Question: I'm trying to make bot click on X to close a popup but nothing happens, I tried using different elements to target the popup close button but nothing seems to work.
URL of the website is: <URL>
Code trials:
'''
from selenium import webdriver
from selenium.webdriver.chrome.service import Service
import time
from selenium import webdriver
from selenium.webdriver.chrome.options import Options
from selenium.webdriver.common.keys import Keys
from selenium.webdriver.common.by import By
from selenium.webdriver.common.action_chains import ActionChains
from selenium.webdriver.support.ui import WebDriverWait
from selenium.webdriver.support import expected_conditions as EC
from selenium.webdriver.remote.webelement import WebElement
username = 'username'
password = 'password'
chrome_options = Options()
chrome_options.add_experimental_option("detach", True)
driver = webdriver.Chrome(options=chrome_options)
driver.get('link/')
driver.maximize_window()
time.sleep(2)
driver.find_element("id", "inputEmail").send_keys(username)
driver.find_element("id", "inputPassword").send_keys(password)
driver.find_element('id', 'inputPassword').send_keys("
")
time.sleep(5)
driver.find_element("id", "close").click()
'''
I also tried using xpath and tried it on everything that is related to the X button itself:
'''
driver.find_element("xpath", "//*[@id='backdrop']/div/span").click()
'''
Snapshot of the element:

And this is html code for the popup
'''
<span data-v-4f1211ad="" data-v-34fa3c14="" data-dismiss="true" class="close top-right" style="color: rgb(111, 181, 36); font-size: 2em; width: 1em; height: 1em; line-height: 1em; display: block; position: absolute;"><svg data-v-4f1211ad="" xmlns="http://www.w3.org/2000/svg" width="24" height="24" viewBox="0 0 24 24" fill="none" stroke="currentColor" id="close" stroke-width="2" stroke-linecap="round" stroke-linejoin="round" class="feather feather-x" style="stroke: rgb(0, 0, 0);"><line data-v-4f1211ad="" x1="18" y1="6" x2="6" y2="18"></line><line data-v-4f1211ad="" x1="6" y1="6" x2="18" y2="18"></line></svg></span>
'''
'''
<svg data-v-4f1211ad="" xmlns="http://www.w3.org/2000/svg" width="24" height="24" viewBox="0 0 24 24" fill="none" stroke="currentColor" id="close" stroke-width="2" stroke-linecap="round" stroke-linejoin="round" class="feather feather-x" style="stroke: rgb(0, 0, 0);"><line data-v-4f1211ad="" x1="18" y1="6" x2="6" y2="18"></line><line data-v-4f1211ad="" x1="6" y1="6" x2="18" y2="18"></line></svg>
'''
'''
<line data-v-4f1211ad="" x1="18" y1="6" x2="6" y2="18"></line>
<line data-v-4f1211ad="" x1="6" y1="6" x2="18" y2="18"></line>
'''
I'm tried to make bot click on X to close a popup but nothing happens, I tried using different elements to target the popup close button but nothing seems to work.
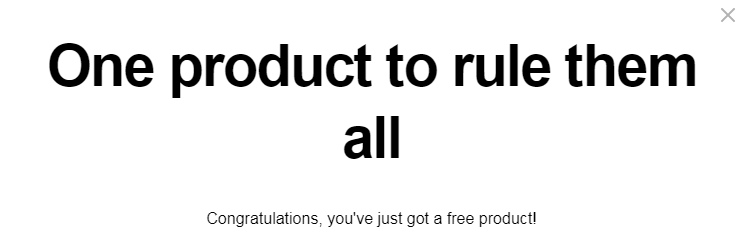
Answer: The element is within an <URL> so you have to:
- Induce <URL>:- Using :'''
driver.get('https://vb.rebelbetting.com/login?r=%2f')
WebDriverWait(driver, 20).until(EC.frame_to_be_available_and_switch_to_it((By.CSS_SELECTOR,"iframe[title='usercom widget']")))
WebDriverWait(driver, 20).until(EC.element_to_be_clickable((By.CSS_SELECTOR, "span.close.top-right"))).click()
'''
- Using :'''
driver.get('https://vb.rebelbetting.com/login?r=%2f')
WebDriverWait(driver, 20).until(EC.frame_to_be_available_and_switch_to_it((By.XPATH,"//iframe[@title='usercom widget']")))
WebDriverWait(driver, 20).until(EC.element_to_be_clickable((By.XPATH, "//span[@class='close top-right']"))).click()
'''
- : You have to add the following imports :'''
from selenium.webdriver.support.ui import WebDriverWait
from selenium.webdriver.common.by import By
from selenium.webdriver.support import expected_conditions as EC
'''